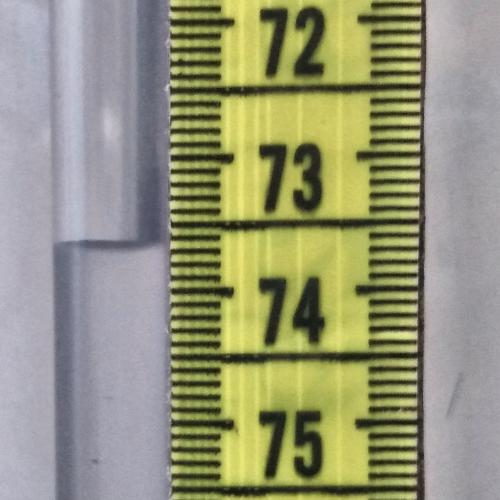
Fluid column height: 73.6 cm